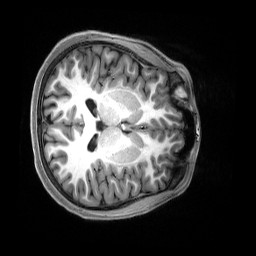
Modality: T1w
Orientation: axial
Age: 19
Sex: female
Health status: healthy
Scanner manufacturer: siemens
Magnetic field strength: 3 T
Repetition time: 2.5 s
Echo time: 0.00222 s